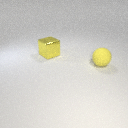
large yellow metal cube to the left of large yellow rubber sphere